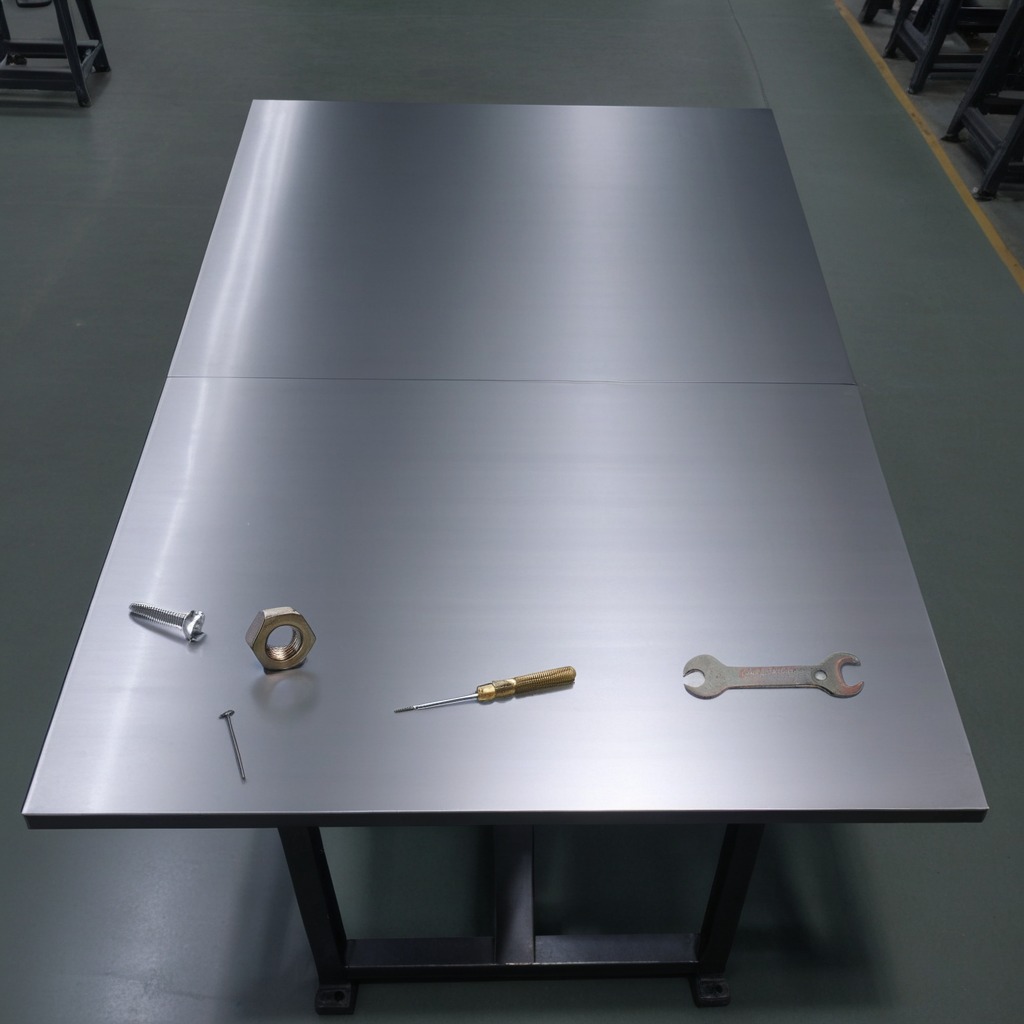
A metal machine screw, an iron nail, a screwdriver, a metal nut, and a wrench are lying on the tabletop.